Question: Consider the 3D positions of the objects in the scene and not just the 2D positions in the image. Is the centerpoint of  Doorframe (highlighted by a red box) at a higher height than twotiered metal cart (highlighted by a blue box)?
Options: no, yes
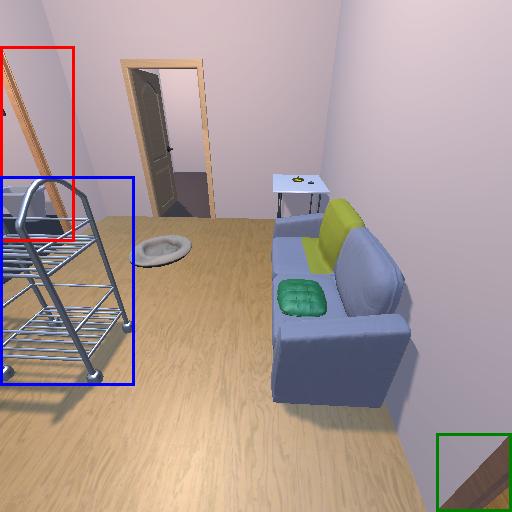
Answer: no